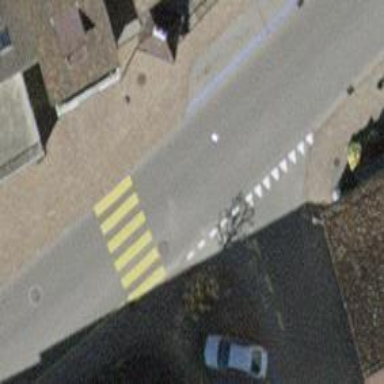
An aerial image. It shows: Uncontrolled zebra crossing on the road.